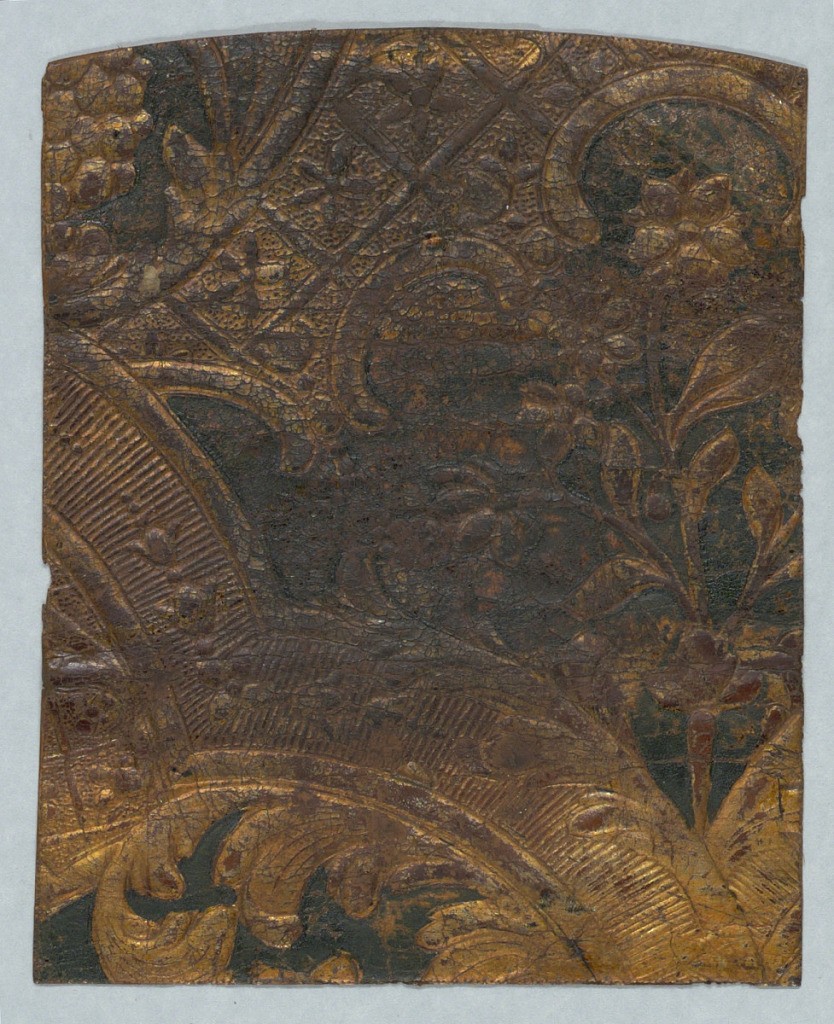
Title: Sidewall
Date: ca. 1710
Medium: Leather, stamped, silvered, painted
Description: With green field, flowers and diapered scrollwork.